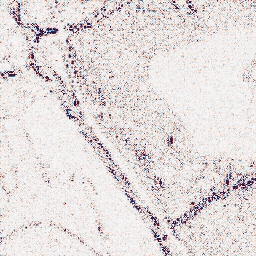
Category: wavelet
Decomposition family: wavelet_reverse_biorthogonal
Decomposition parameters: wavelet: rbio5.5
level: 1
Upsampling method: edge_directed
Upsampling parameters: scale: 2
Upsampling scale: 2